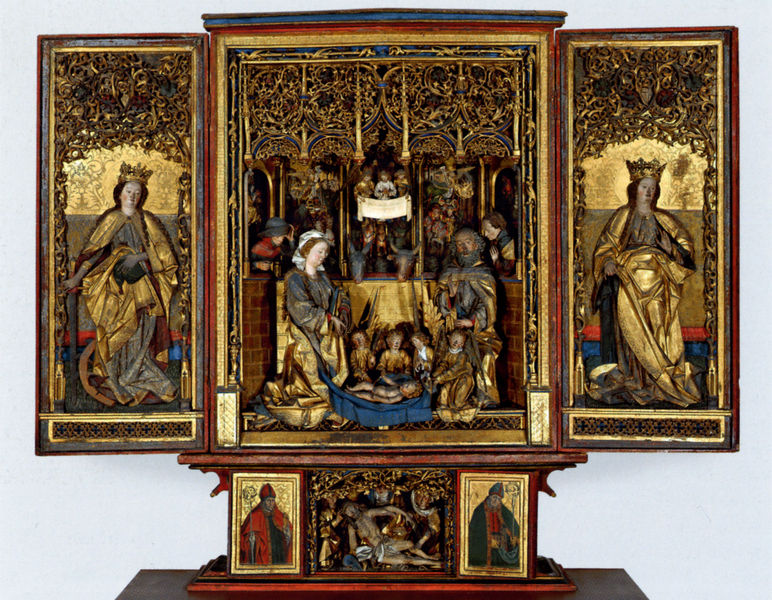
Titel: Altar aus Tramin, Mittelschrein mit Geburt Christi
Künstler: Hans Klocker
Standort: München
Institution: Bayerisches Nationalmuseum
Schlagwörter: blau, flügel, gemälde, gott, mann, umhang, frauen, braun, bunt, frau, holz, schmuck, szene, säule, säulen, tisch, rot, muster, ornament, bart, bibel, falten, rahmen, sockel, tot, kirche, gewand, gold, drei, gewänder, kind, mutter, gotik, krone, esel, kinder, engel, ranken, skulptur, relief, farbig, schrank, stab, farben, baby, rand, rad, bischof, papst, tafel, glanz, ornamente, verzierung, metall, plastik, bemalt, foto, rinder, fuss, vergoldet, religion, links, altar, hochaltar, schnitzerei, photo, heiligenschein, gotisch, christus, jesus, jesus christus, leichnam, mittelalter, chor, stall, bischöfe, mitra, königin, heilige, kabinett, gefasst, golden, hirtenstab, jünger, heilig, maria, anbetung, beweinung, fotographie, ochse, hirten, schrein, grablegung, goldgrund, altarbild, christi, josef, joseph, spinnrad, geburt, krippe, tryptichon, weihnachten, kronen, ochs, aufteilung, heilige familie, jesuskind, altaraufsatz, dreifaltigkeit, mensa, predella, retabel, schnitzaltar, ikonen, flügelaltar, katharina, mitteltafel, holzarbeit, bischofsstab, passion, blattgold, christuskind, altartafel, heilige katharina, gespränge, wandelaltar, holzschnitzerei, erbärmdeheiland, geschnörkel, hintergrunf´d, holzfassung, ikonenartig, stepis, ursula, altat, hl. katharina, alttar, josep